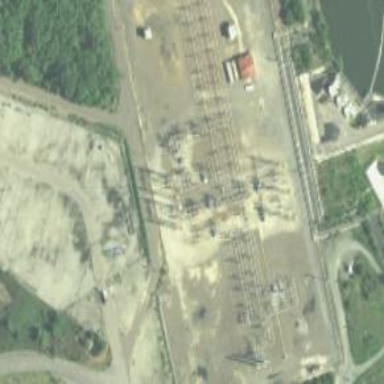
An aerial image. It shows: Switch used for power control.